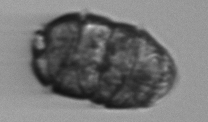
Label: Margalefidinium